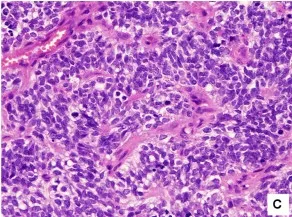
Histopathological features of the pediatric glioma reported. (C) Anaplastic aspect with high nuclear to cytoplasmic ratio and mitosis was present.
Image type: pathology (h&e)